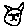
Label: cat